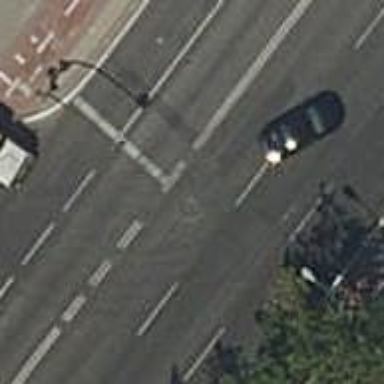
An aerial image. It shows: Road with traffic signals.